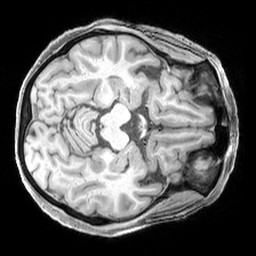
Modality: T1w
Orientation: axial
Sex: female
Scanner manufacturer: siemens
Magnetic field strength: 3 T
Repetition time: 2.3 s
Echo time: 0.00226 s